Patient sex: F
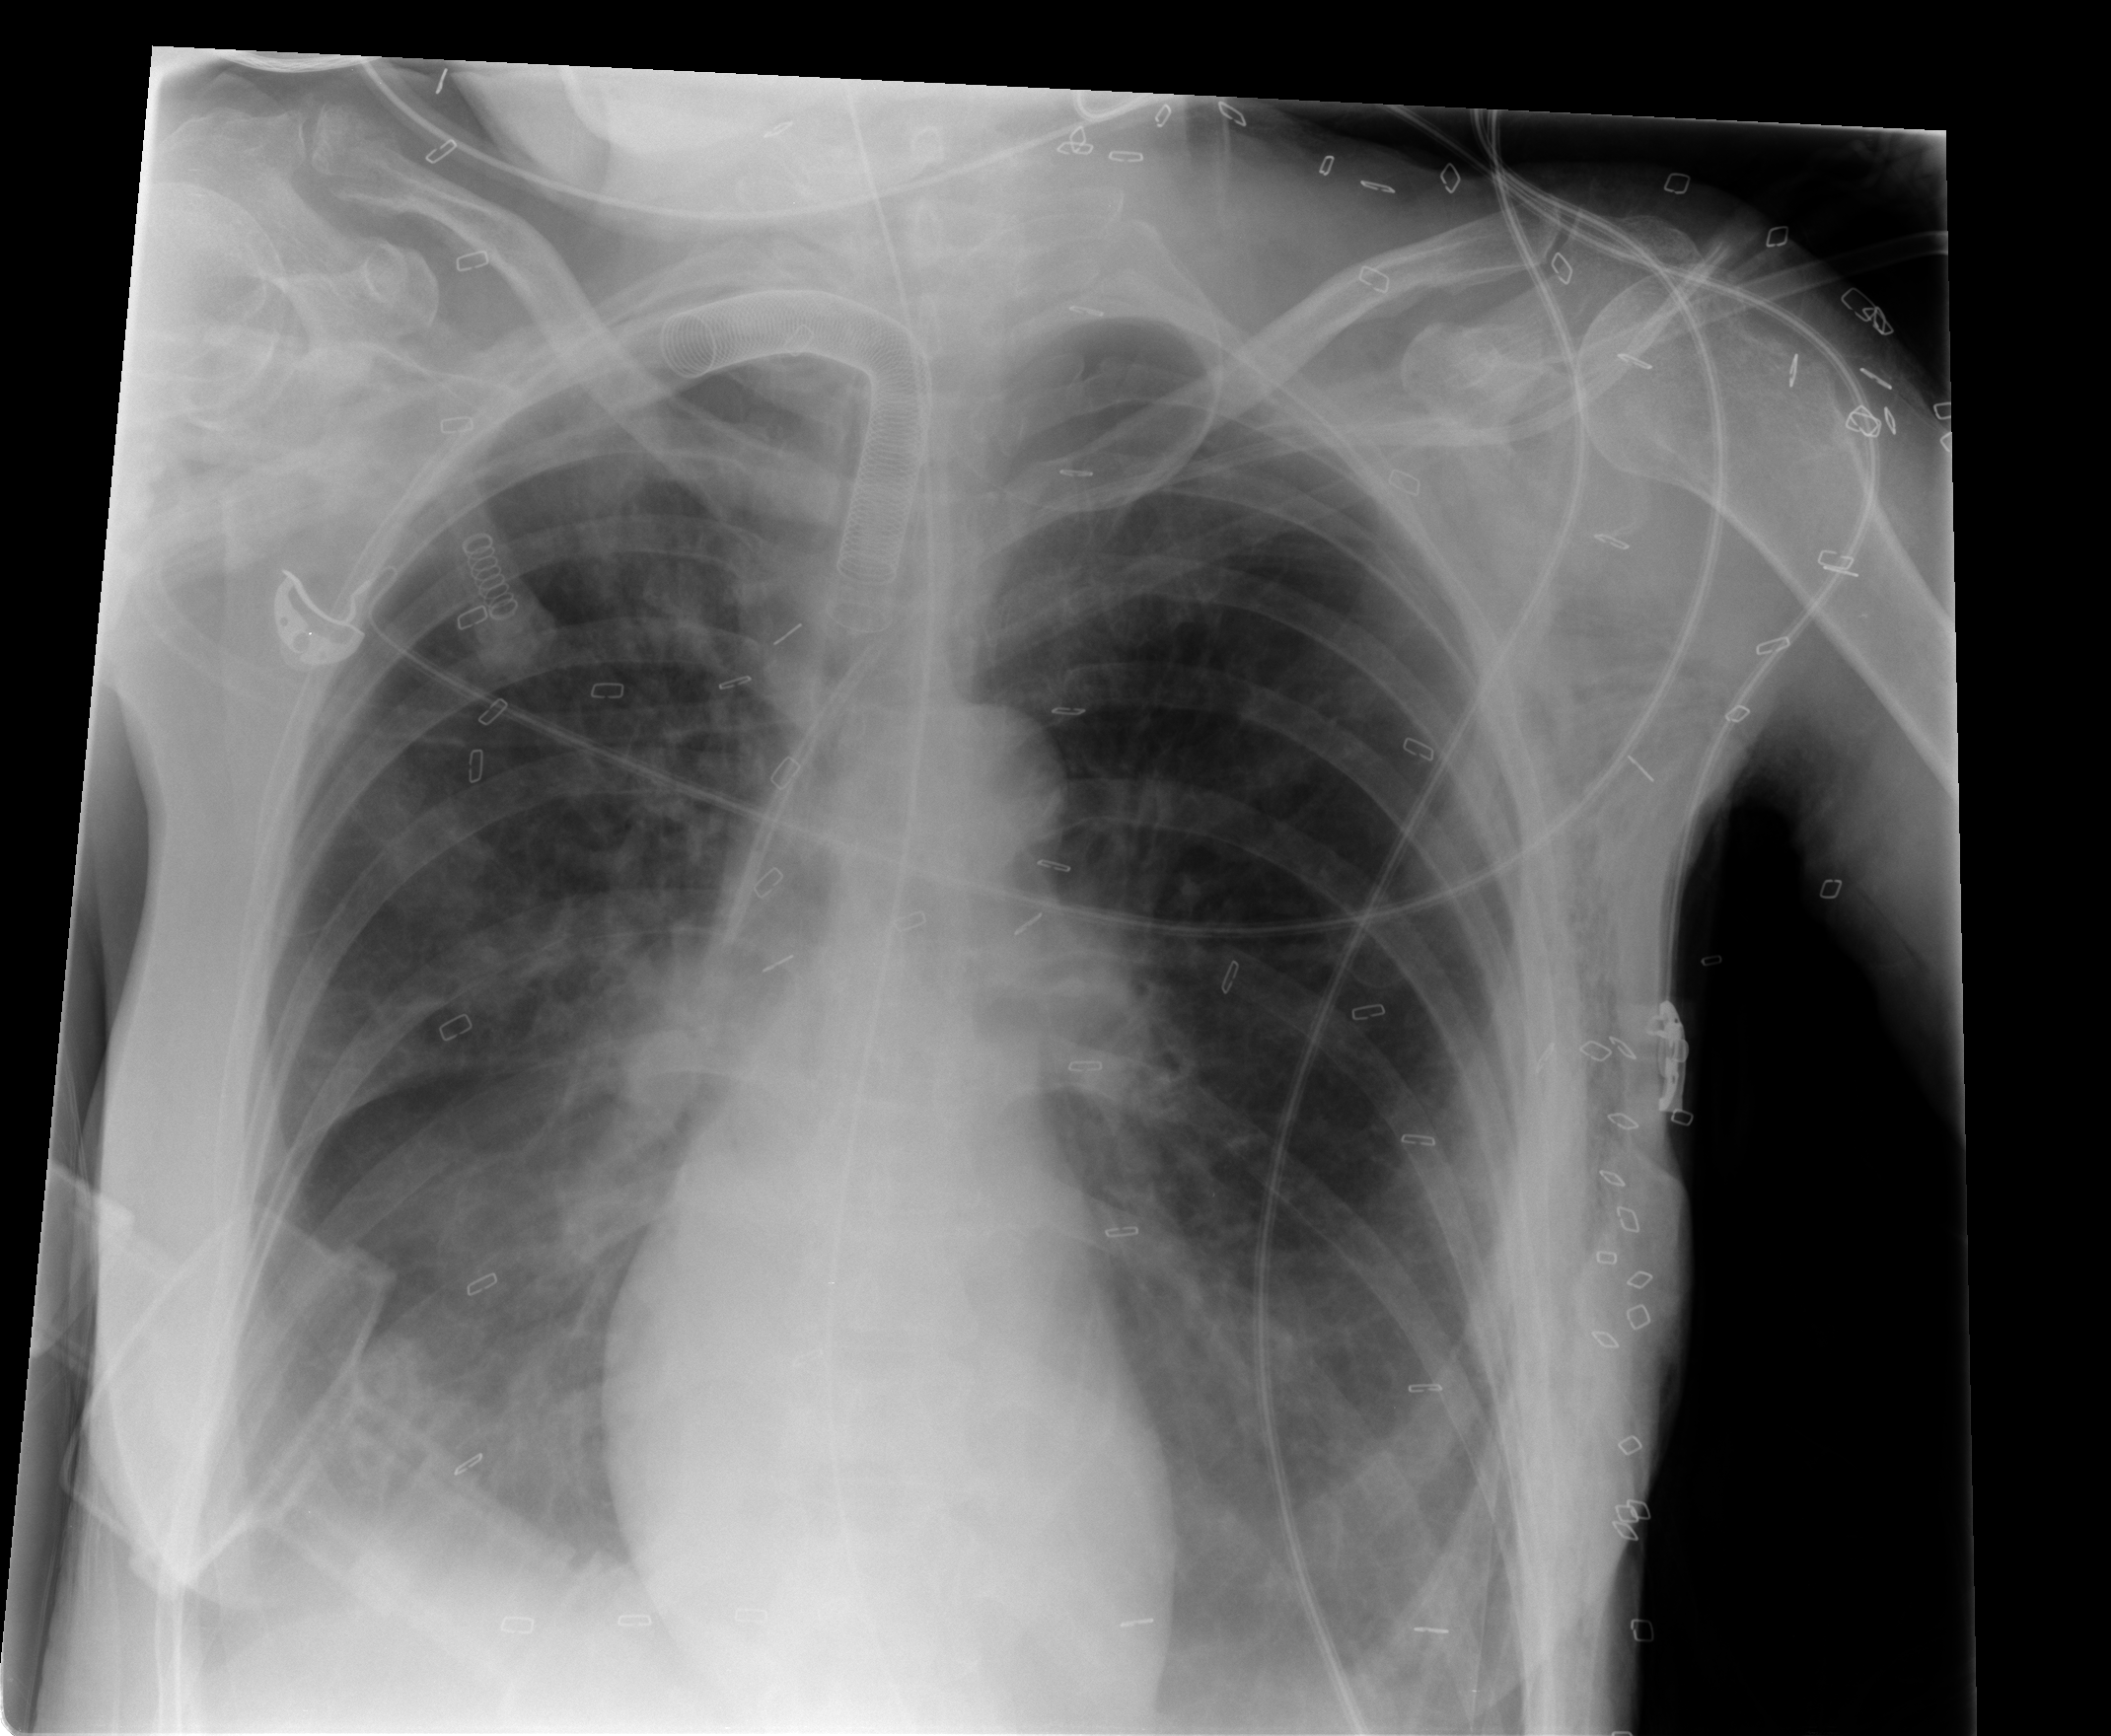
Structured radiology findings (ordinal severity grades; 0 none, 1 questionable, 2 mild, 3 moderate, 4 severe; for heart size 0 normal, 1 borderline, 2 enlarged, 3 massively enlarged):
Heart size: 0
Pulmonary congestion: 0
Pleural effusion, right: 0
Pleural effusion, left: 0
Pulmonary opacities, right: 2
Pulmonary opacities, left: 1
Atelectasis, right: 0
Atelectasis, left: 0